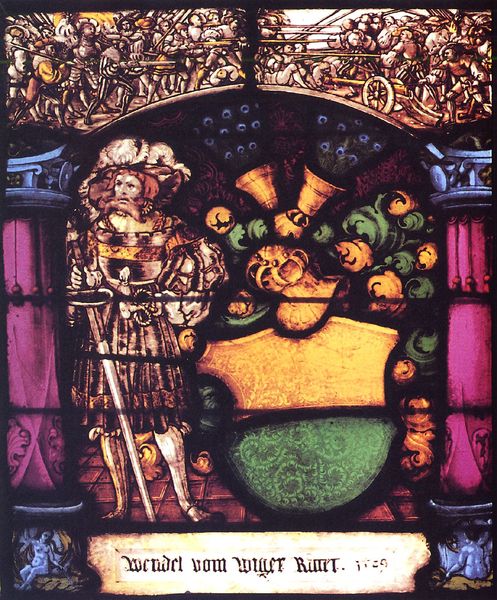
Titel: Wappenscheibe des Wendel vom Wiger, Freiburg
Standort: Endingen (EU - D - BW)
Schlagwörter: blau, kampf, mann, nackt, grün, braun, bunt, fenster, frau, glas, hut, orange, säule, säulen, violett, schlacht, lanze, kanone, schwert, waffen, degen, helm, ritter, fensterbild, wappen, buntglas, glocken, pfauenfedern